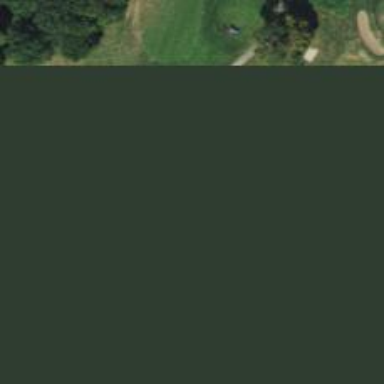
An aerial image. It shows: Golf tee.